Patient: sex F, age 36
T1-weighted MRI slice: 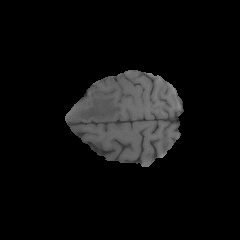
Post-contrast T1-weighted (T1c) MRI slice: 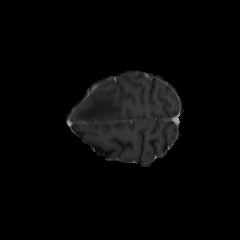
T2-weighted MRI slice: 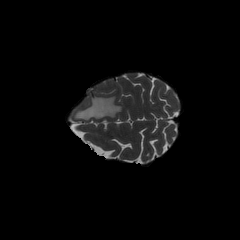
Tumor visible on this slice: yes
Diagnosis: Glioblastoma, IDH-wildtype
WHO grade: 4